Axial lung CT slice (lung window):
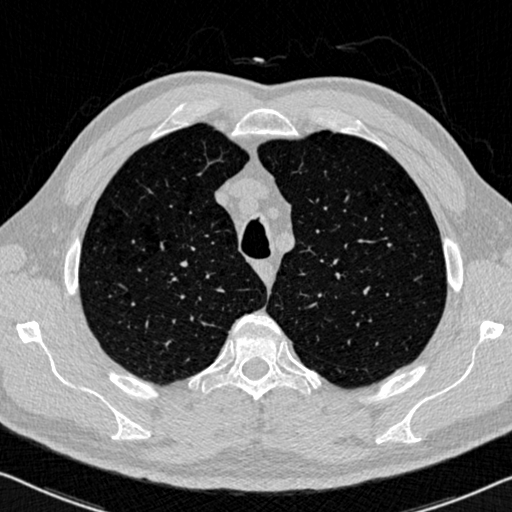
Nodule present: no